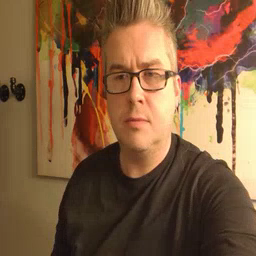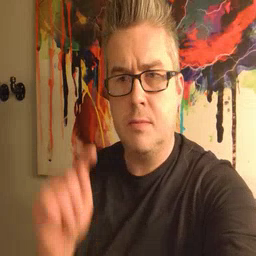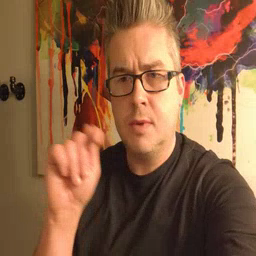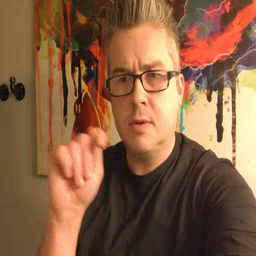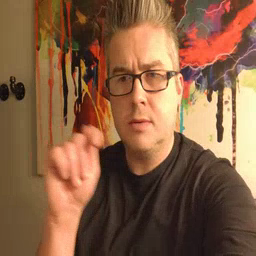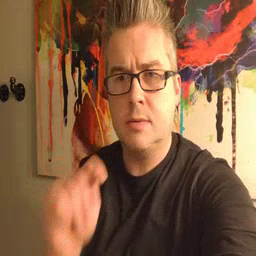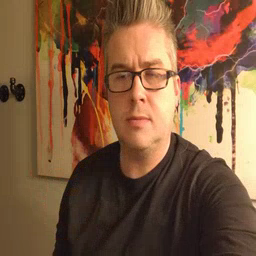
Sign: potty